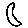
Label: moon